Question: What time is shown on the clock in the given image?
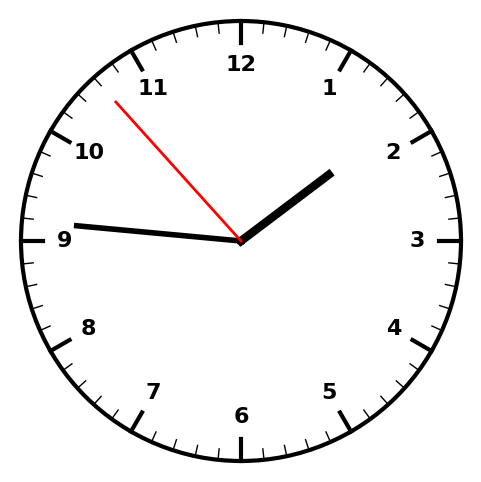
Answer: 01:45:53